Field crop: maize
Growth stage: 2
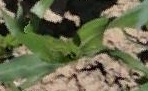
Species: maize